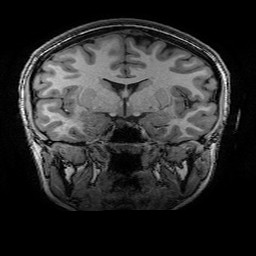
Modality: T1w
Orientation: sagittal
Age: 21
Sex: female
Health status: healthy
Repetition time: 2.53 s
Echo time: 0.0034 s